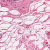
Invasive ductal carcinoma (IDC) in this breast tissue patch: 0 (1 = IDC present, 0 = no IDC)